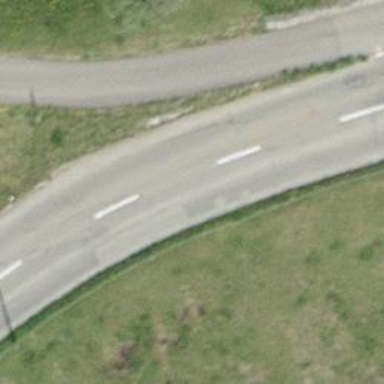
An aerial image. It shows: Tertiary road.